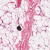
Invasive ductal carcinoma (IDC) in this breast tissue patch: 0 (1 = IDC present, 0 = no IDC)